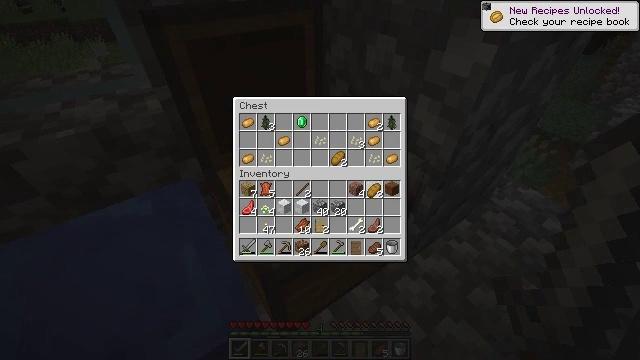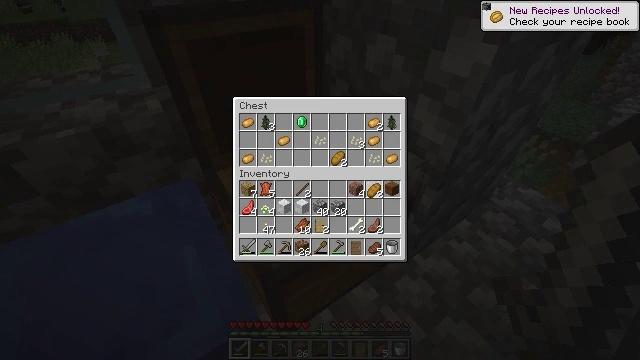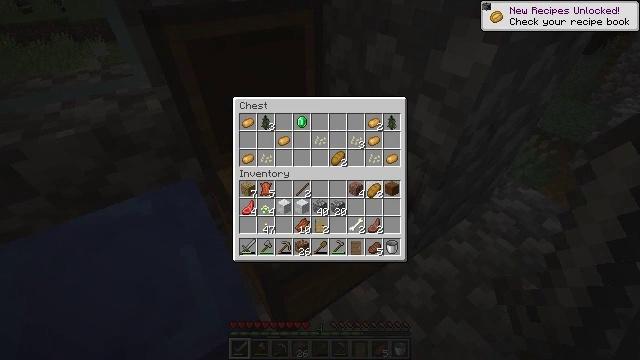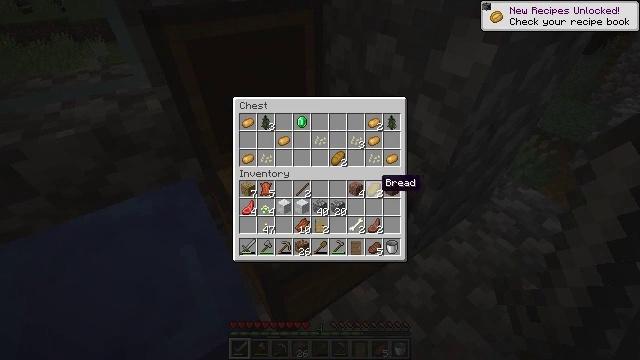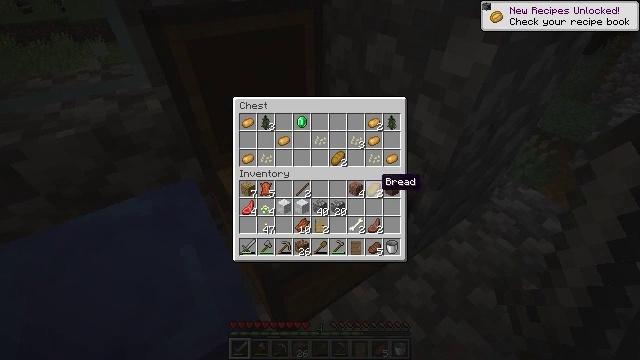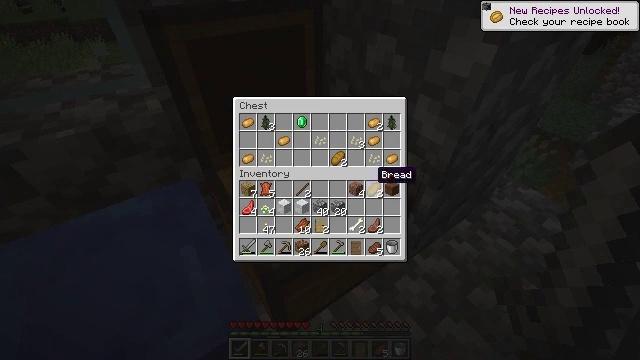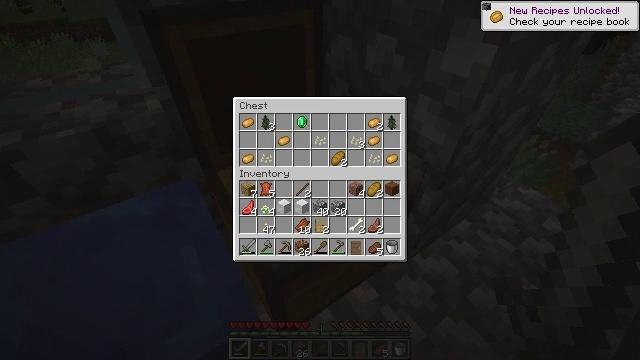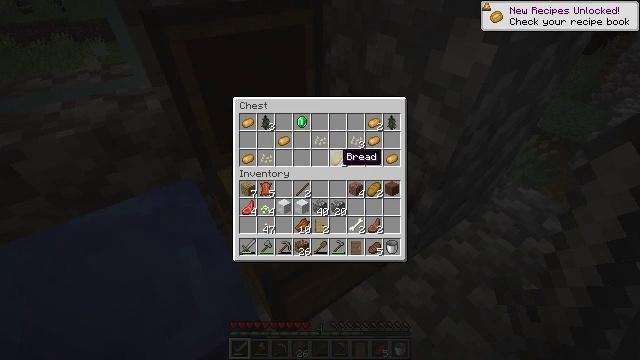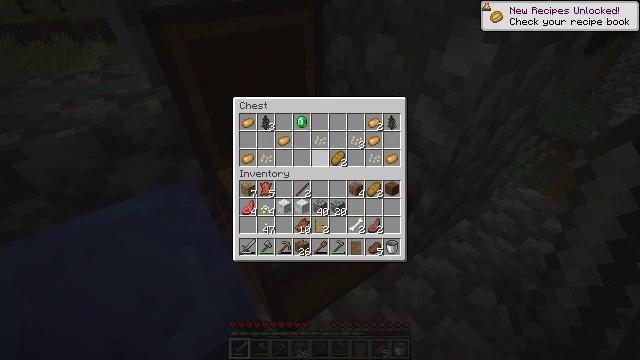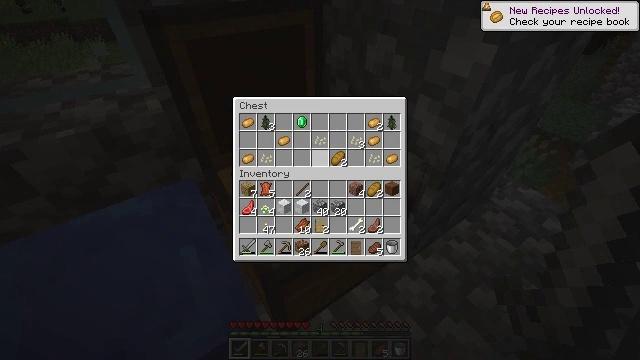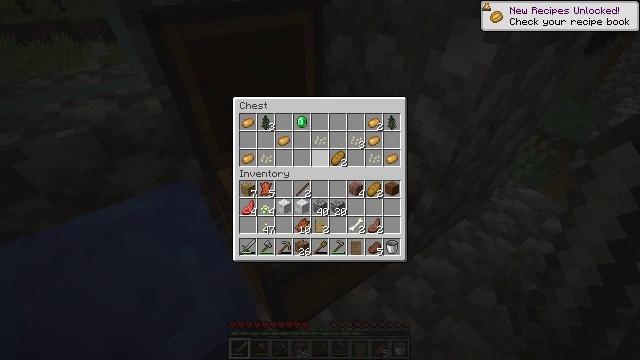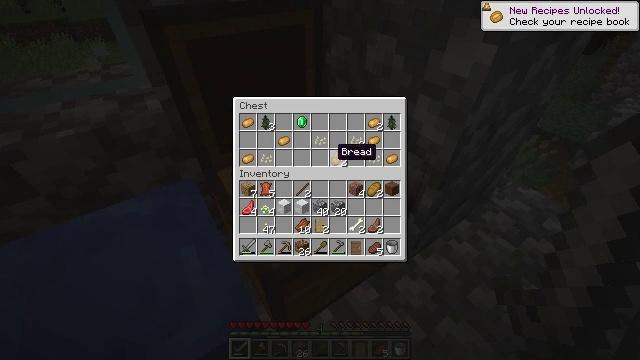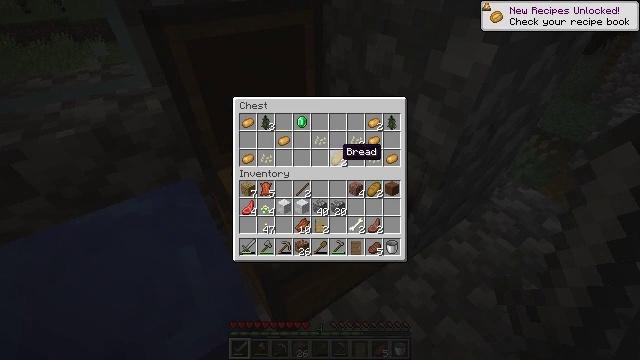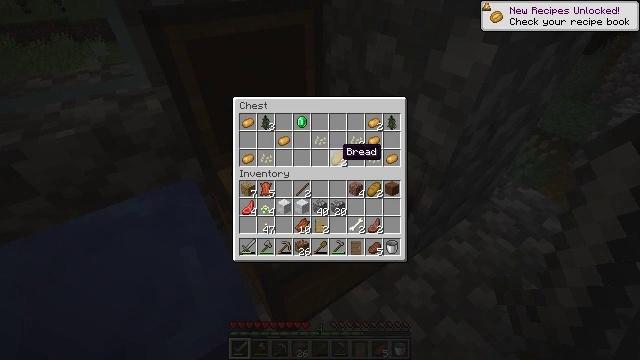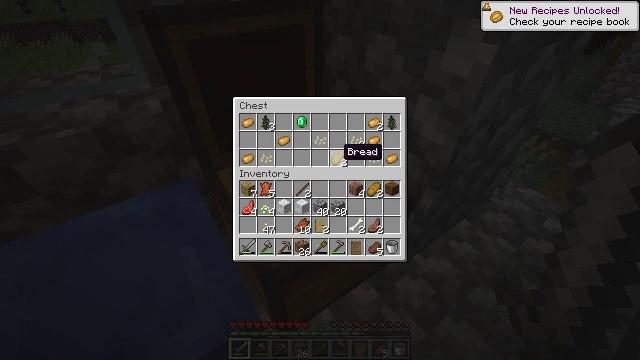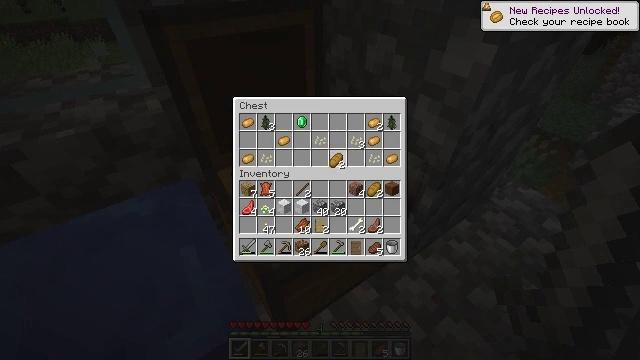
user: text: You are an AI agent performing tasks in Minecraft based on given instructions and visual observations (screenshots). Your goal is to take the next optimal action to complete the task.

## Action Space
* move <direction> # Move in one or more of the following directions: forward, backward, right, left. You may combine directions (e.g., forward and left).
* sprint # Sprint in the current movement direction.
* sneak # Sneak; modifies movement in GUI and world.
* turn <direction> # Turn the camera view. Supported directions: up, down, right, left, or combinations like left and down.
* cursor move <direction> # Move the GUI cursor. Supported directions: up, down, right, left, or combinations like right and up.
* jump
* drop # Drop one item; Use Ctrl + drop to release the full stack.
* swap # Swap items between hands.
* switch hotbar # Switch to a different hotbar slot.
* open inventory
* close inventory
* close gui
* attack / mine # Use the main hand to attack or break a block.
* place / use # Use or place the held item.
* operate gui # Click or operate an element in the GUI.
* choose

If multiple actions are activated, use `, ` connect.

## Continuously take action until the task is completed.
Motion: motion action
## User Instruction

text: Attack the spruce door to gather it.
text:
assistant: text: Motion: operate gui
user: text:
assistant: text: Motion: operate gui
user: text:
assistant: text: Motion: no_op
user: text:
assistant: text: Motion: no_op
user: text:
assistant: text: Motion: cursor move up
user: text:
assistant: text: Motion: cursor move left and up
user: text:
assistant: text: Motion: cursor move left and up
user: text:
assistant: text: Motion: no_op
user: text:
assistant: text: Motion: no_op
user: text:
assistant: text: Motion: no_op
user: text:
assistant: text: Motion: no_op
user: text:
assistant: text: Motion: no_op
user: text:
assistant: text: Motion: no_op
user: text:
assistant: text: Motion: no_op
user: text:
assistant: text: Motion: operate gui
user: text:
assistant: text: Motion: operate gui
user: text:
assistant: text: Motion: operate gui
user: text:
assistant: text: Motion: cursor move right and down
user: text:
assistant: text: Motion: cursor move right
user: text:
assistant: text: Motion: no_op
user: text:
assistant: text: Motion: no_op
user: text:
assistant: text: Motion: no_op
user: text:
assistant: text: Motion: no_op
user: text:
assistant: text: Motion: no_op
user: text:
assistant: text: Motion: no_op
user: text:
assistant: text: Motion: no_op
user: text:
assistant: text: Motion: operate gui
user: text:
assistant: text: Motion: operate gui
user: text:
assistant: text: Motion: operate gui
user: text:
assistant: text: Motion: no_op